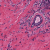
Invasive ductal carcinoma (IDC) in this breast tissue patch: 1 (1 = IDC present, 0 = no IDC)